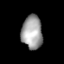
Tissue: lung
Cell type: Endothelial cells
Senescence score: 0.5706
Nuclear area (px): 683
Mean DAPI intensity: 159.669